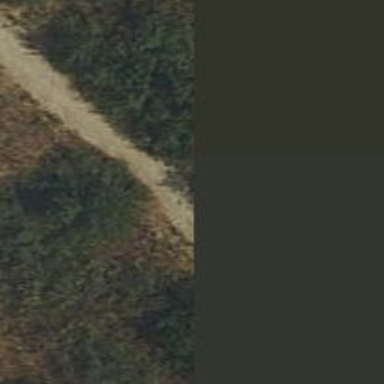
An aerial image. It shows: Dirt track road.